Question: If you visit Flipkart, an Indian e-commerce website, you'll find the zoom-image capability in any listed item. This functionality opens up zoomed image of the article, as soon as the mouse is hovered over it.
My question is- can we determine, that the image is actually zoomed up in the webpage.
I mean, if a user hovers a mouse over the image of article, the zoom has actually opened up and is showing the zoomed image of the article.
Can we automate this kind of scenario using Selenium Webdriver.
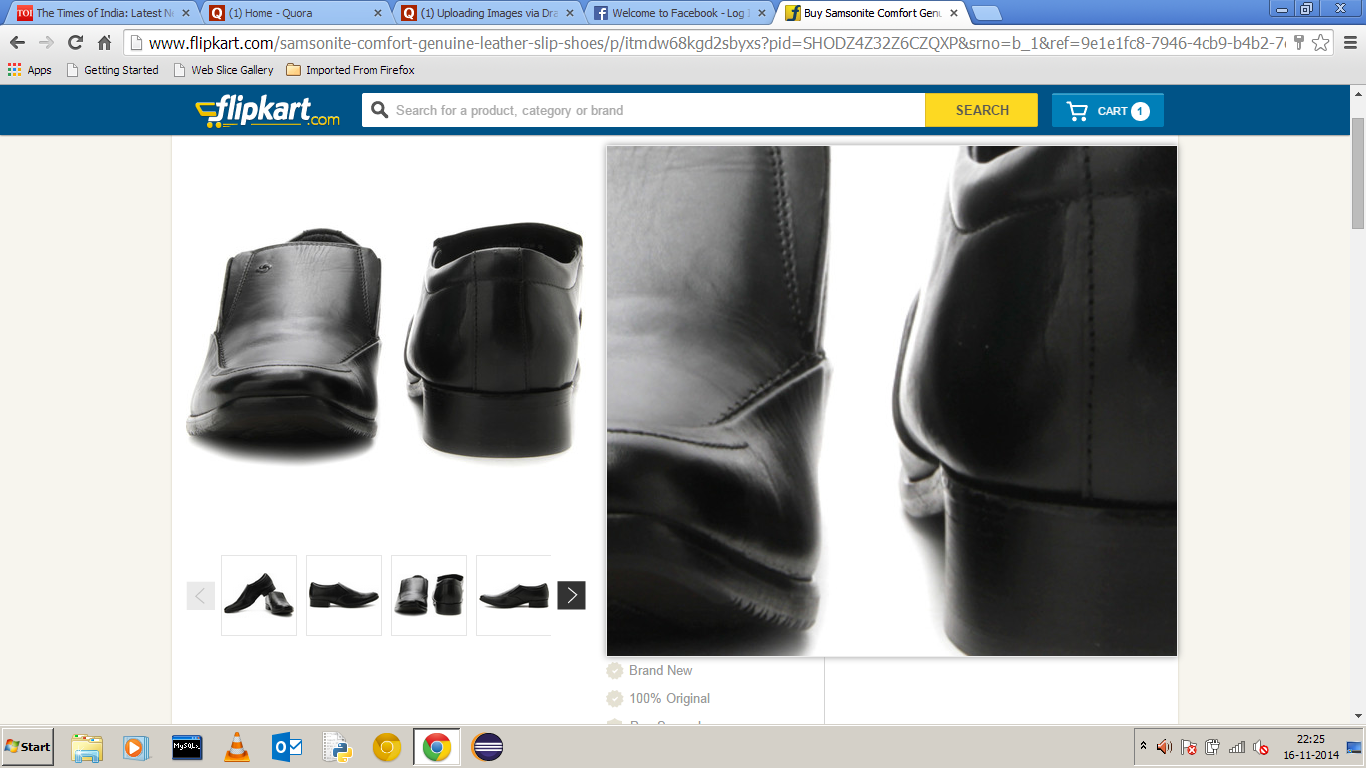
Answer: When you hover over '.productImage.current', then '.productImageZoom' is set from 'display:none' to 'display: block'. Something like this should work:
'''
Actions action = new Actions(driver);
WebElement elem = driver.findElement(By.cssSelector(".productImage.current"));
action.moveToElement(elem);
action.perform();
this.sleep(2); // This may not be necessary
if (driver.findElement(By.cssSelector(".productImageZoom")).isVisible())
{
// success!
}
'''